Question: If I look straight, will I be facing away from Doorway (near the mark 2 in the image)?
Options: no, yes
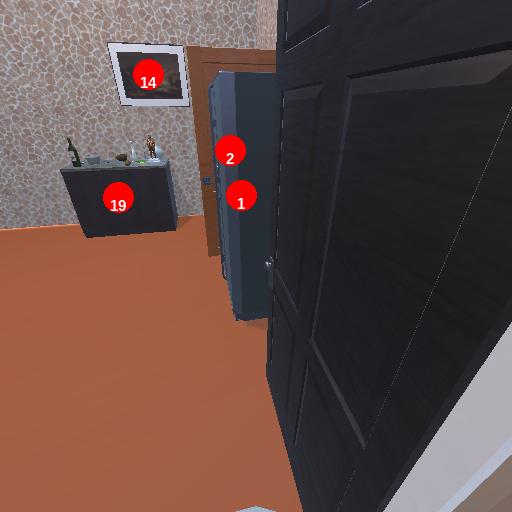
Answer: no